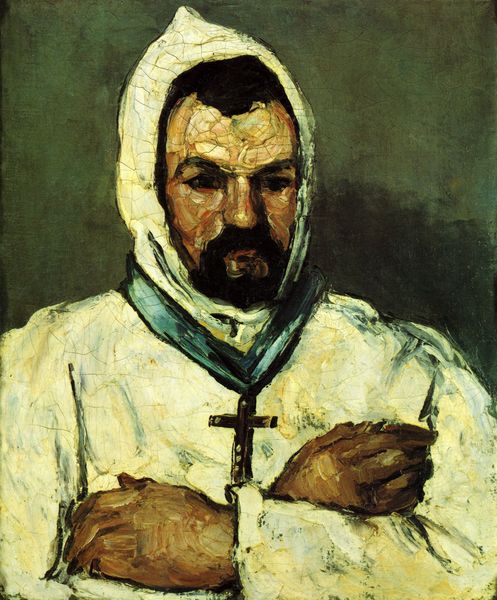
Titel: Porträt des Onkels Dominique als Mönch
Künstler: Paul Cézanne
Standort: New York (New York)
Institution: (Privatsammlung)
Schlagwörter: blau, dunkel, gemälde, mann, schatten, umhang, weiß, gelb, grün, ocker, braun, brust, finger, hell, hintergrund, licht, mund, nase, schwarz, stirn, blick, expressionismus, haube, bart, kappe, mütze, arme, augen, band, falten, gesicht, inkarnat, vollbart, ärmel, bildnis, hände, portrait, porträt, öl, pastos, auge, geistlicher, gewand, haare, kutte, brustbild, edelsteine, spanien, düster, halsband, kette, impressionistisch, ernst, streng, finster, grimmig, nachdenklich, augenbraue, kreuz, linie, mundwinkel, beten, gebet, habit, ölmalerei, verschränkt, runzeln, firnis, sicht, blaugrün, cézanne, priester, neutral, mönch, haaransatz, wien, gekreuzt, kaputze, ornat, kapuze, franziskaner, armhaltung, bose, eremit, schwarzhaarig, kreutz, meditation, ginger, greco, büsser, kapuziner, ablehnung, unfreundlich, finer, ersnst, malweise, kreur, kreuzanhänger, krakelatur